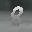
Label: 8